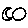
Label: moon